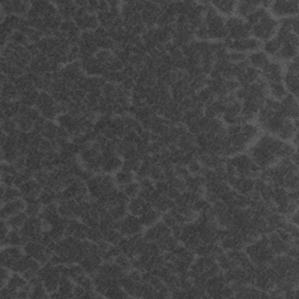
Label: frost